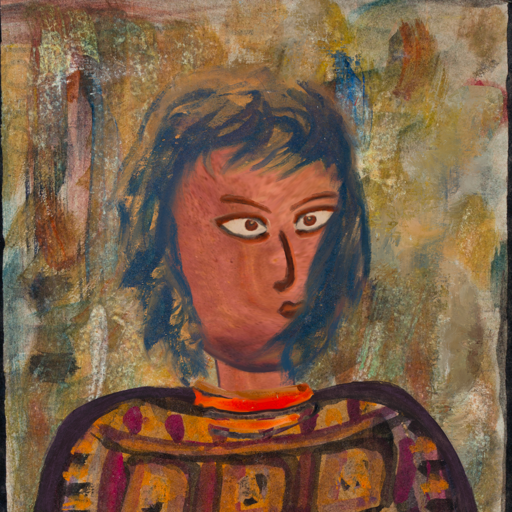
Background: Pipe, Head And Neck Side: Mother_And_Son_Mother, Face Side: Roy_Bahadur, Bust: Doll, Hair Side: In_The_Sun, Head Accessory: Blank, Second Necklace: Blank, Necklace: Experience, Baby: Blank